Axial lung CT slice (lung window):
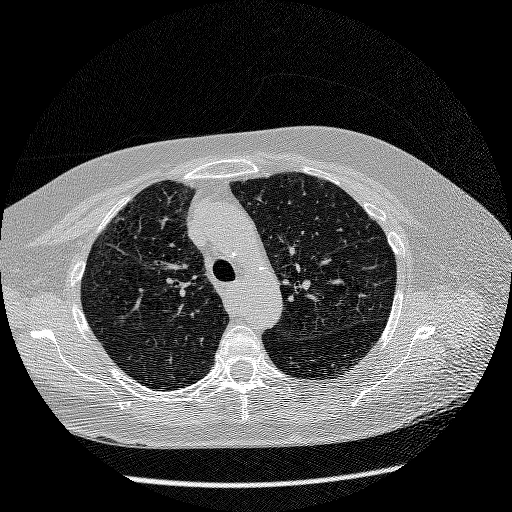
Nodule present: no